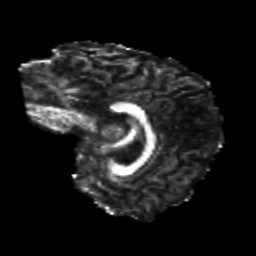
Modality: FA
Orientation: sagittal
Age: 24
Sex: male
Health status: healthy
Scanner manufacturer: philips
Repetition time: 7.386 s
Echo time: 0.08599 s